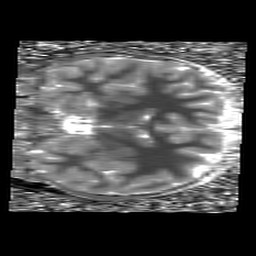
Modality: T1map
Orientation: coronal
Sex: female
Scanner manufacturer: siemens
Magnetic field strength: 3 T
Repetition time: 5 s
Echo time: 0.00355 s